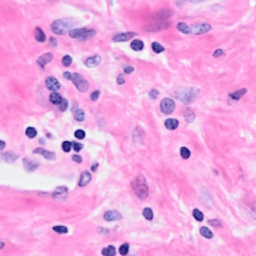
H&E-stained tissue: Breast